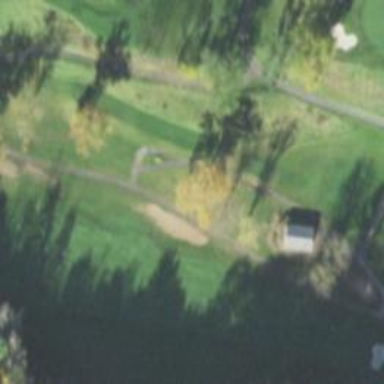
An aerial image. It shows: Grassy area designated as golf tee.